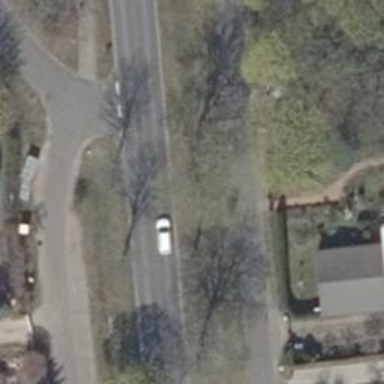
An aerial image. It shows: Tertiary road with asphalt surface. Separate sidewalks on both sides of the road.